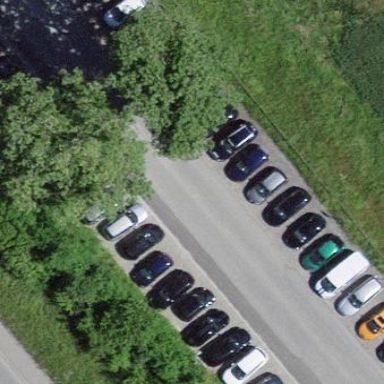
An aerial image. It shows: Street-side parking area.